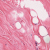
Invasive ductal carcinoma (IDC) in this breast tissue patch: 0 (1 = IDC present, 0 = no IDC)